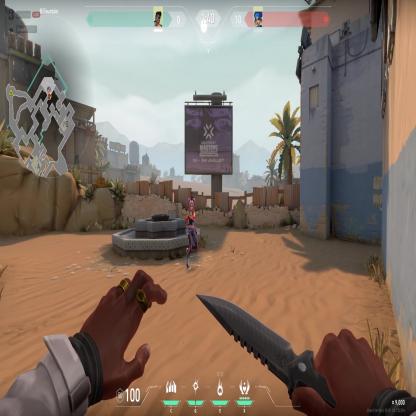
Label: enemy